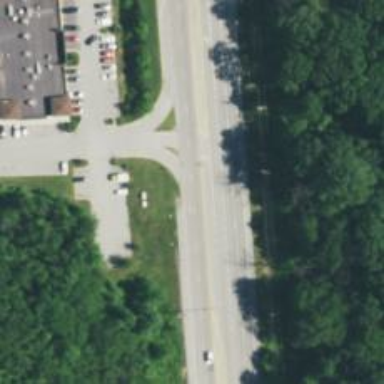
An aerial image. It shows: Secondary link road.